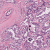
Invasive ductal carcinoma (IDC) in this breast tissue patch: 1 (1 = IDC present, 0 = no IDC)